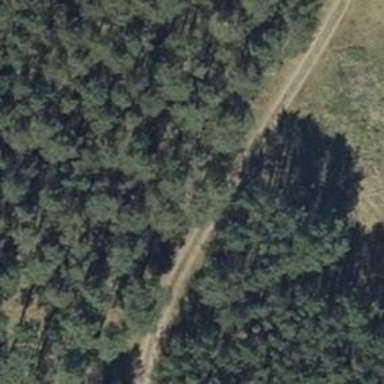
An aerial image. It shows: Sandy track road.